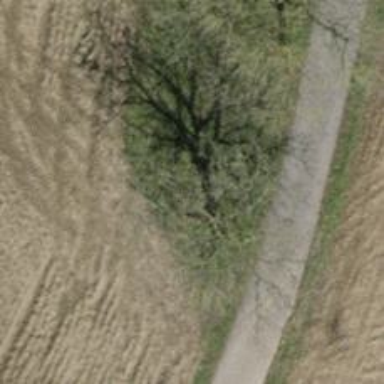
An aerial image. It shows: Agricultural area with deciduous broadleaved trees.